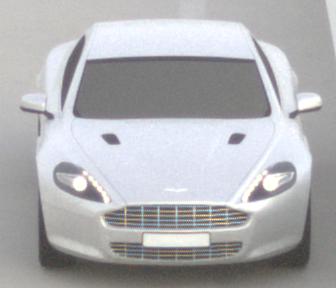
Make: Aston Martin
Model: Rapide
Detailed model: Rapide
Model produced from: 2010/03
Model produced until: 2013/07
Doors: 5
Color: white
Road condition: dry road
Daytime: sunrise or sunset
Contrast: low contrast